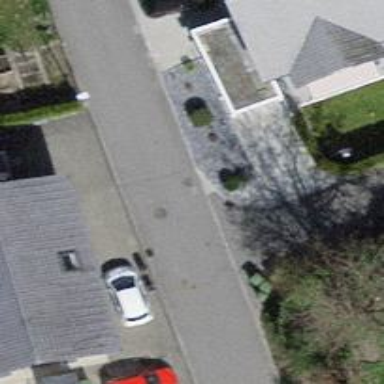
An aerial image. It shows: Residential road.